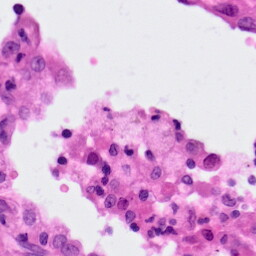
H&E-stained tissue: Lung